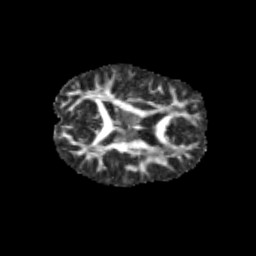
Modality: FA
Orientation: axial
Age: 9
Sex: male
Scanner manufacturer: siemens
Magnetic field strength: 3 T
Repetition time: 3.8 s
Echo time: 0.07 s